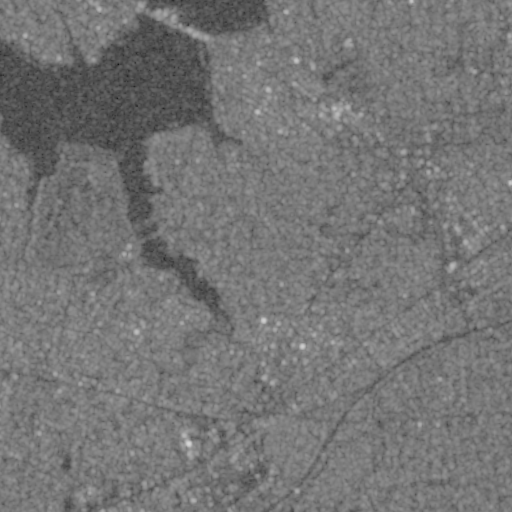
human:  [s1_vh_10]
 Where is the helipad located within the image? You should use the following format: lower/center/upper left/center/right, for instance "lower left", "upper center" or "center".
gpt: The helipad is located in the upper right of the image.
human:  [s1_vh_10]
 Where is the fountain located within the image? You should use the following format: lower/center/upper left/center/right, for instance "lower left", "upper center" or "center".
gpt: The fountain is located in the upper right of the image.
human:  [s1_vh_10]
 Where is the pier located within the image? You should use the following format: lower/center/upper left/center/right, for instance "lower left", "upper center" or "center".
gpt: The pier is located in the upper left of the image.
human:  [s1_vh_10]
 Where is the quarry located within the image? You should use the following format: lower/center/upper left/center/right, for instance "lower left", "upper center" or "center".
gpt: There is no quarry in the image.

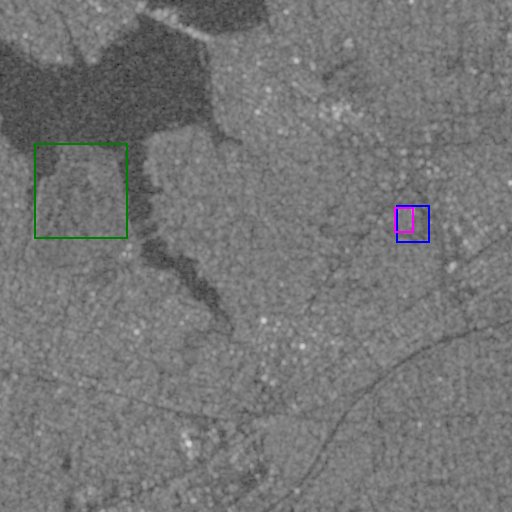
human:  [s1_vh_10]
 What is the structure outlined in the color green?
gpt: The structure outlined in green is a park.
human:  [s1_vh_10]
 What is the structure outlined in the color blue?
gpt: The structure outlined in blue is a parking lot.
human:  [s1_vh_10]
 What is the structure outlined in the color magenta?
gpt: The structure outlined in magenta is a building.
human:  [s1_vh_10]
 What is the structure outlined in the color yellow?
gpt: There is no yellow outline.